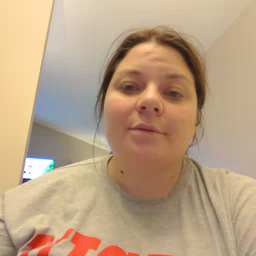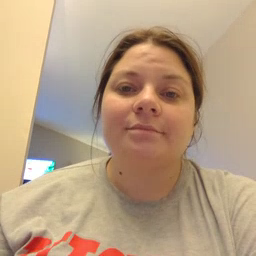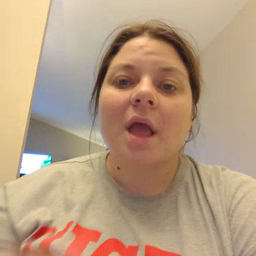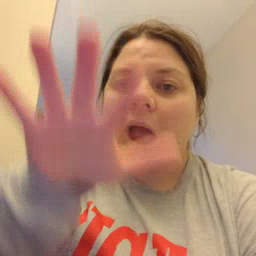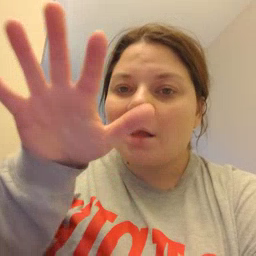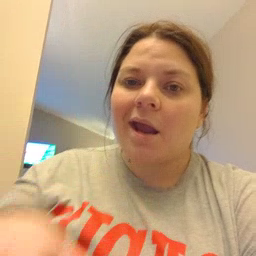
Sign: alligator